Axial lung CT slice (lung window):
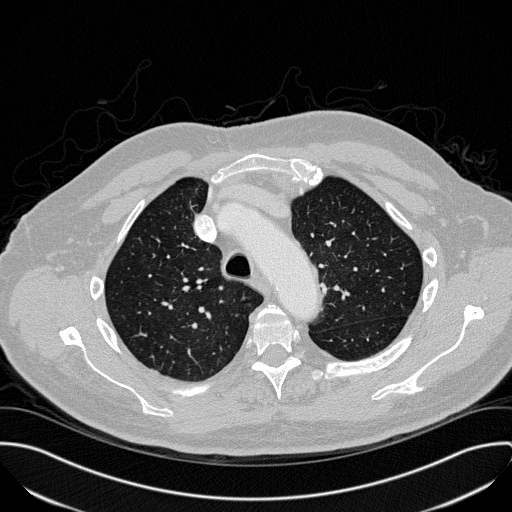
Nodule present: no